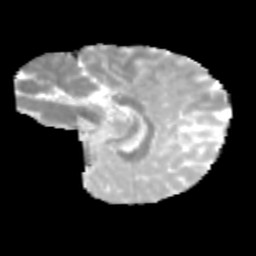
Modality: MD
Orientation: sagittal
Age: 11
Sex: male
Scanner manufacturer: siemens
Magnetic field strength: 3 T
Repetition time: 3.8 s
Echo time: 0.07 s